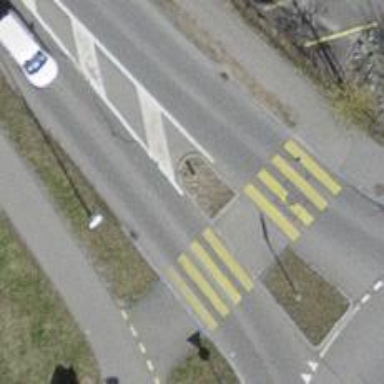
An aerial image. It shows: Footway with asphalt surface and crossing.